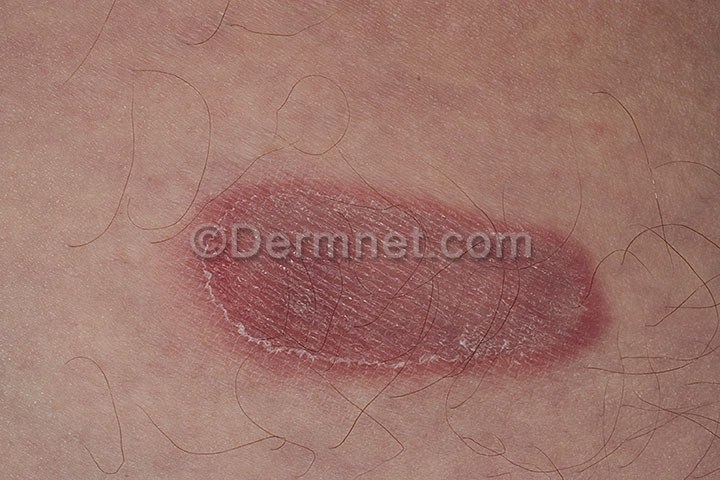
Disease: Tinea Ringworm Candidiasis and other Fungal Infections